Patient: sex M, age 62
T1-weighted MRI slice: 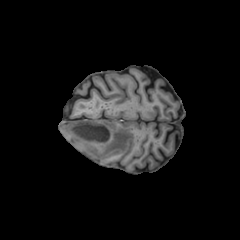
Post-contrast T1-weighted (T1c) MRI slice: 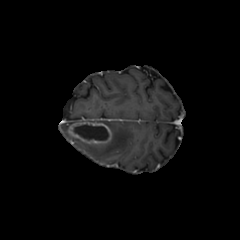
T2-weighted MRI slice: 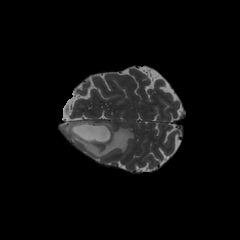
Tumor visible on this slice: yes
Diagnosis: Glioblastoma, IDH-wildtype
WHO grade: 4